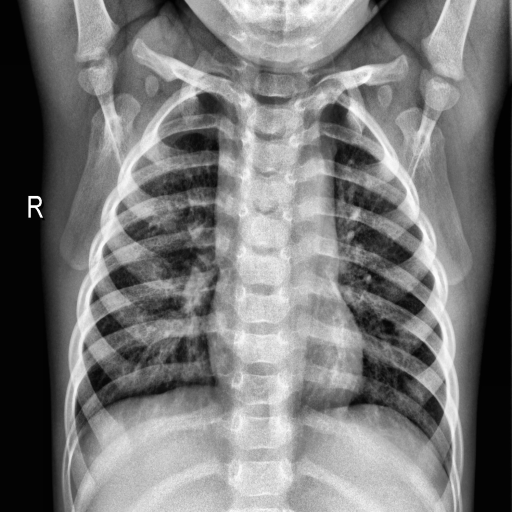
Finding: NORMAL